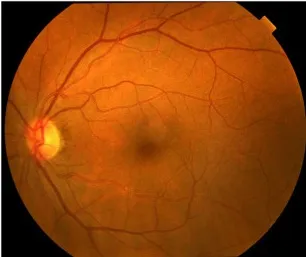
Left eye fundus screening results.
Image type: ophthalmic_imaging (fundus_photograph)